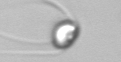
Label: Chaetoceros